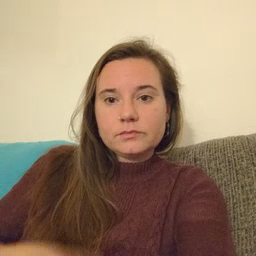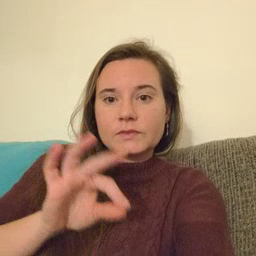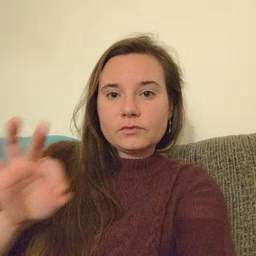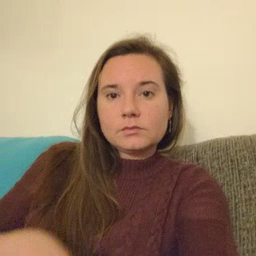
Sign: frenchfries